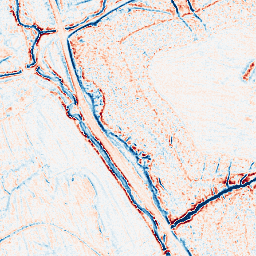
Category: edge_preserving
Decomposition family: anisotropic_diffusion
Decomposition parameters: iterations: 20
kappa: 100
gamma: 0.05
Upsampling method: linear_exact
Upsampling parameters: scale: 8
Upsampling scale: 8